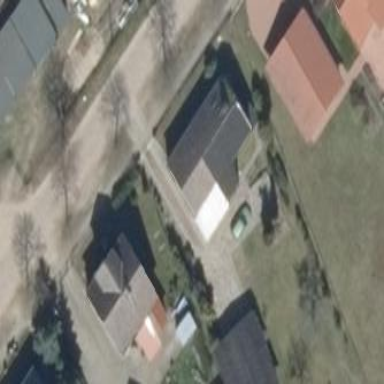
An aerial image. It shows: Simple house.